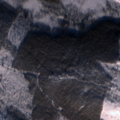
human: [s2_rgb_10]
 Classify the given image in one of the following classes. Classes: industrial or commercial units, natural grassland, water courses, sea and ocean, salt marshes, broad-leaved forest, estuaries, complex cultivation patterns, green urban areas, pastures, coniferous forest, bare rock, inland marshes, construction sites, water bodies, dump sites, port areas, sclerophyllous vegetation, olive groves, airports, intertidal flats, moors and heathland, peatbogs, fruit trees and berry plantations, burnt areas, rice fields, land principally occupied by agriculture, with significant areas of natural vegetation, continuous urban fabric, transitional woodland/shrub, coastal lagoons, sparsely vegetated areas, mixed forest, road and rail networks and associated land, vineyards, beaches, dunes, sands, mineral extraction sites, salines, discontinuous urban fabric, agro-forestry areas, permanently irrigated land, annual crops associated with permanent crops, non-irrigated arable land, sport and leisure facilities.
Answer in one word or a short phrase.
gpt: coniferous forest, transitional woodland/shrub, peatbogs